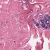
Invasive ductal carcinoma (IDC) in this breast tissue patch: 0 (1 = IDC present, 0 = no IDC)